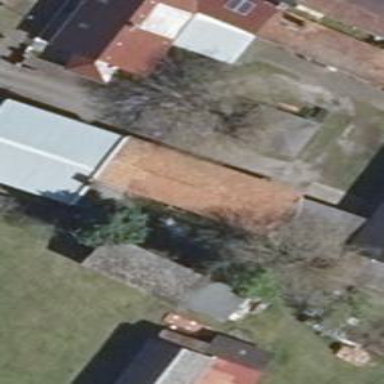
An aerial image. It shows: Building with gabled roof oriented along with orange color.